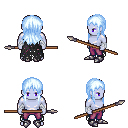
a pixel art fantasy rpg character, male body template, dark elf, purple skin, black tattered cape, magenta pants, white cyan unkempt hairstyle, white cloth bandages, metal boots, spear, four views (front, back, left, right), 2x2 character sprite sheet, small pixel art, hard edges, no anti-aliasing